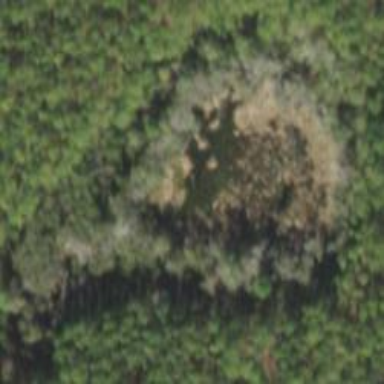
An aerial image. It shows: Swampy wetland area.